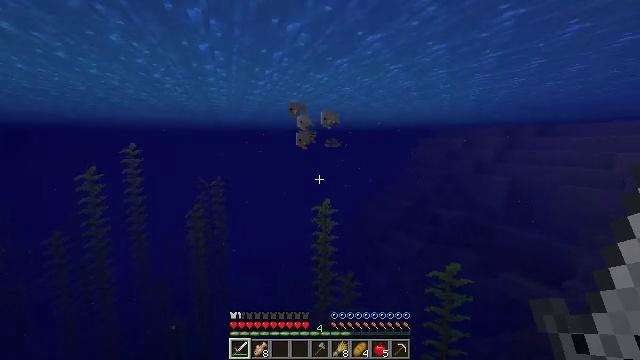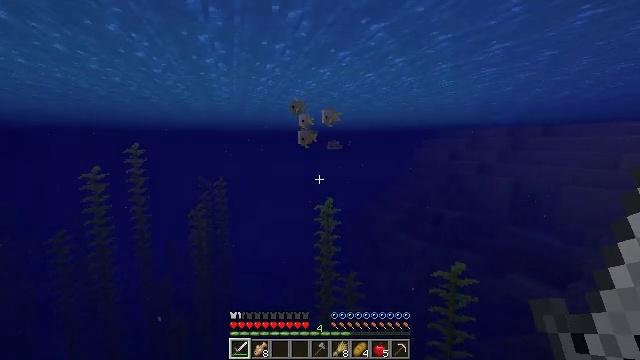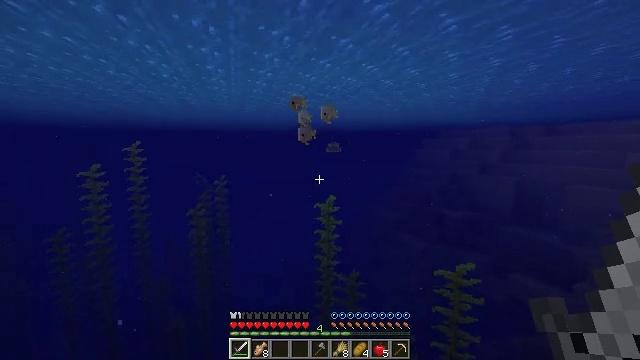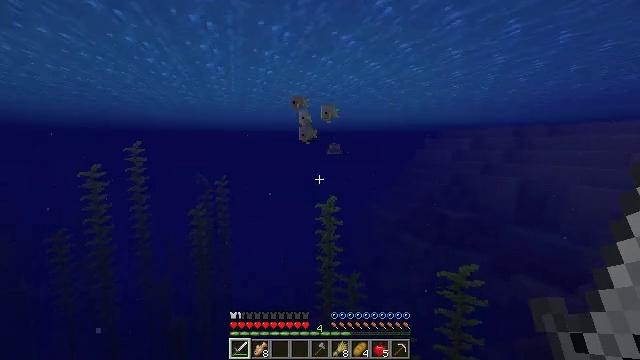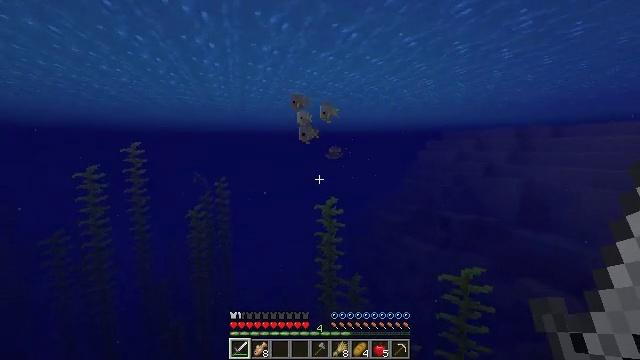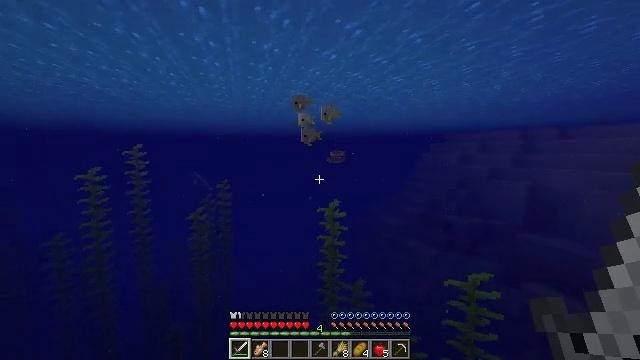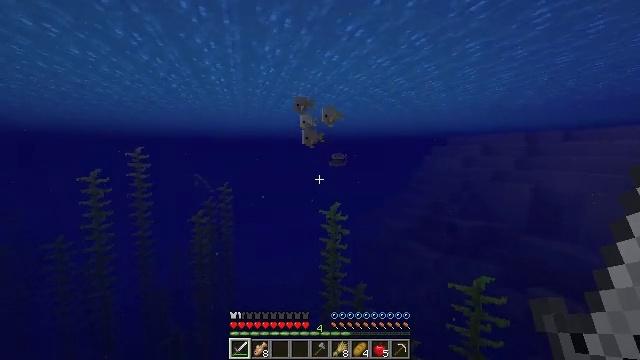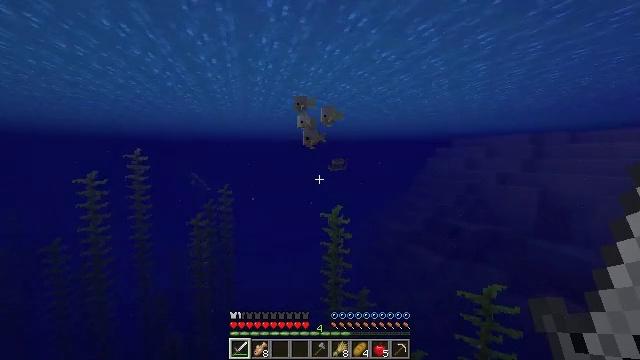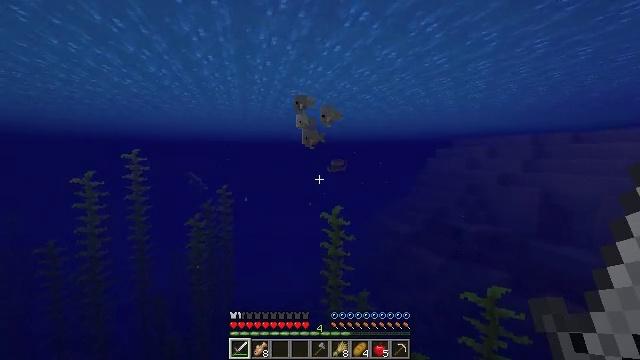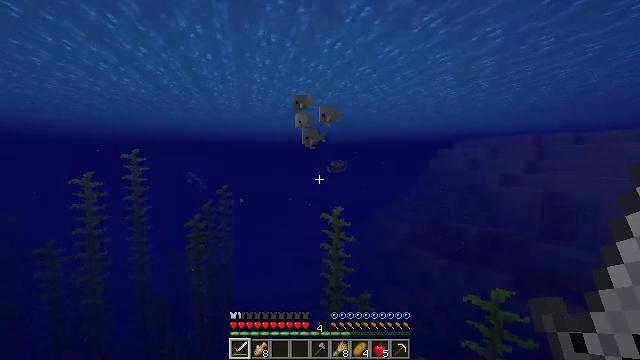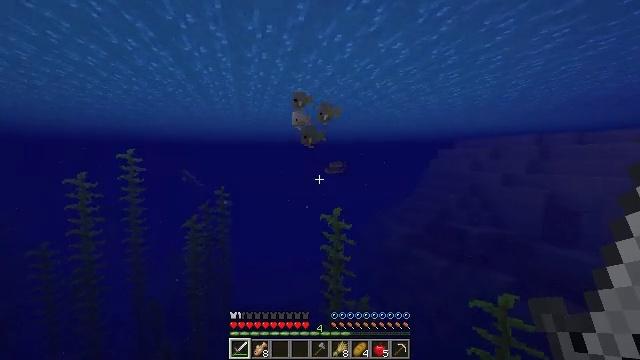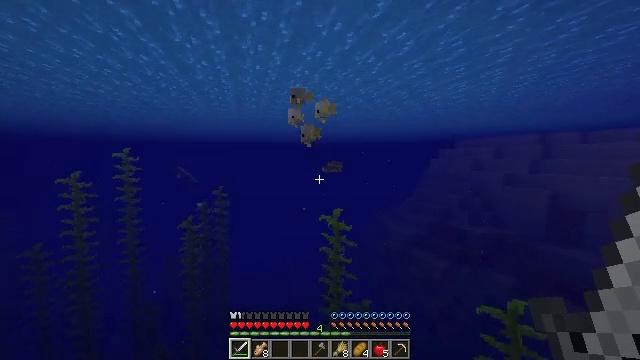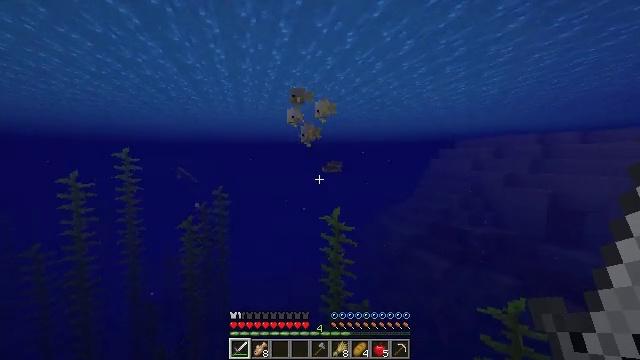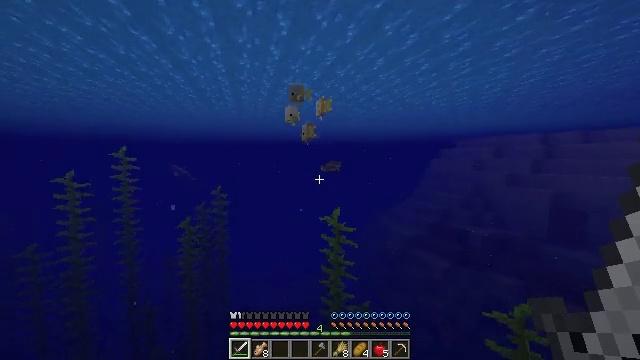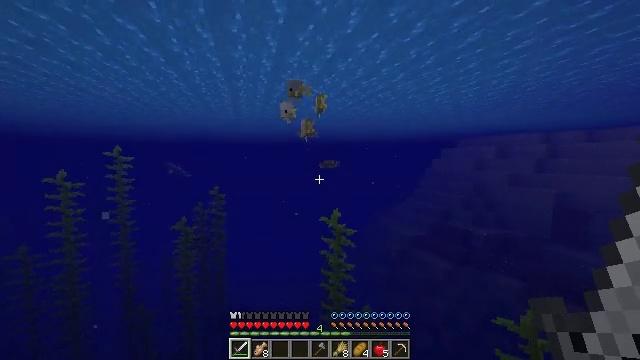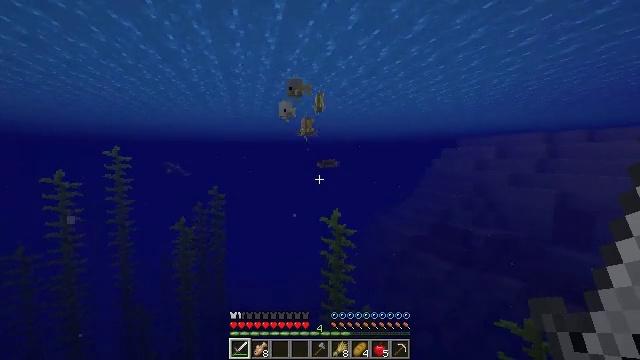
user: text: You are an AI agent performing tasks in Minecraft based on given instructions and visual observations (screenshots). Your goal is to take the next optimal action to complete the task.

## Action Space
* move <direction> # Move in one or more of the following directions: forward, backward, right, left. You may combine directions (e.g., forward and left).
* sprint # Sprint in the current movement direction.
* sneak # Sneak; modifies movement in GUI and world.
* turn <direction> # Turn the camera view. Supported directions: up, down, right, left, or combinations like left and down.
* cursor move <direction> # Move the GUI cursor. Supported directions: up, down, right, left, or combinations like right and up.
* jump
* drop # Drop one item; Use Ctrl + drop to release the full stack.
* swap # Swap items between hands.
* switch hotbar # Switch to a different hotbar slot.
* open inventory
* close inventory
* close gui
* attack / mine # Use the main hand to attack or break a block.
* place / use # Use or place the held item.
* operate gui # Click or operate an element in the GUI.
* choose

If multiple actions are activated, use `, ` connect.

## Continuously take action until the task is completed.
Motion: motion action
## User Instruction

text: Kill mobs in water.
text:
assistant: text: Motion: move forward
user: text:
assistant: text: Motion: move forward
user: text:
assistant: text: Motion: move forward
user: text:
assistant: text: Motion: move forward
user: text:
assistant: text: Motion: move forward
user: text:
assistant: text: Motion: move forward
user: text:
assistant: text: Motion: move forward
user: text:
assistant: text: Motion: move forward
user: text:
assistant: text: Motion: move forward
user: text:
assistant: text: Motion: move forward
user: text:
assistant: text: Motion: move forward
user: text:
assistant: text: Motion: move forward
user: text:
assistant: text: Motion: move forward
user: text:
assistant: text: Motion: move forward
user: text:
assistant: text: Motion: move forward
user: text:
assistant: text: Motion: move forward
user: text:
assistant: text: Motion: move forward
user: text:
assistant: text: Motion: move forward
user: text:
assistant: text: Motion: move forward
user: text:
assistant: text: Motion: move forward
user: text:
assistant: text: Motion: move forward
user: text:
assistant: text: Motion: move forward
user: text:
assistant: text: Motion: move forward
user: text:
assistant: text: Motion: move forward
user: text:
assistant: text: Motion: move forward
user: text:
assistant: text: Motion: move forward
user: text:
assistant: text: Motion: move forward
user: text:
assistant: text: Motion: move forward
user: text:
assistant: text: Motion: move forward
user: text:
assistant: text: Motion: move forward